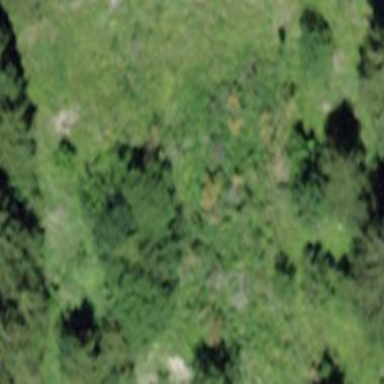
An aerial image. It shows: Patch of scrub vegetation.